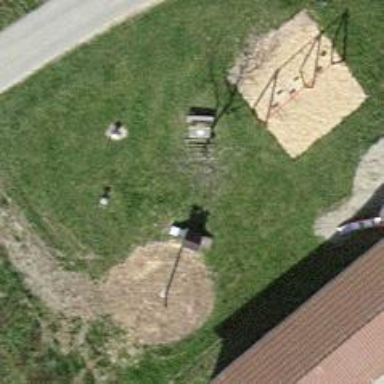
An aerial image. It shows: Picnic table located in leisure land area.